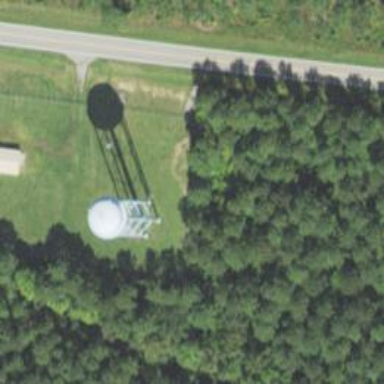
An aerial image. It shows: Water tower that is man-made.